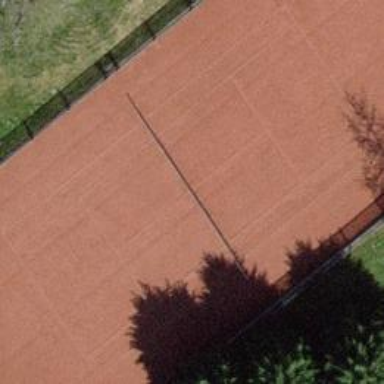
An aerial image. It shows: Tennis court in leisure pitch.